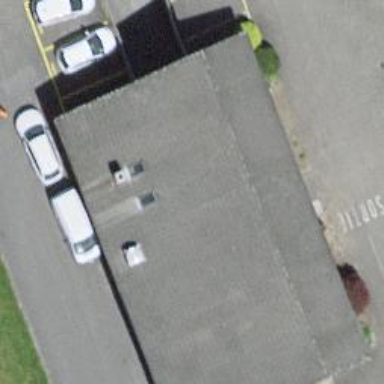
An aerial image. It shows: Restaurant.